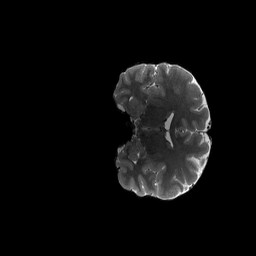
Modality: T2w
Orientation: coronal
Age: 29
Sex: female
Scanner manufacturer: siemens
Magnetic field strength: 3 T
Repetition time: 3.2 s
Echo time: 0.564 s